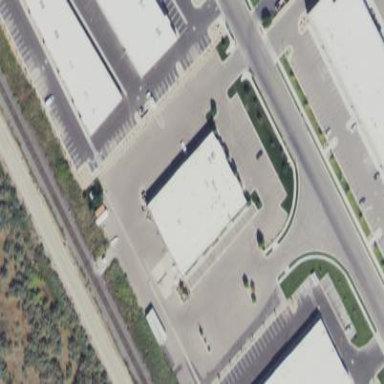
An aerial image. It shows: Commercial building.